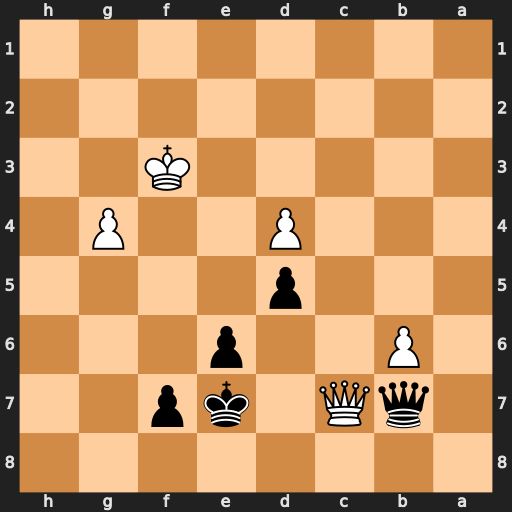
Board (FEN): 8/1qQ1kp2/1P2p3/3p4/3P2P1/5K2/8/8
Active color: b
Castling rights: -
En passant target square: -
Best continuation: Qxc7 bxc7 Kd7 Kf4 f6